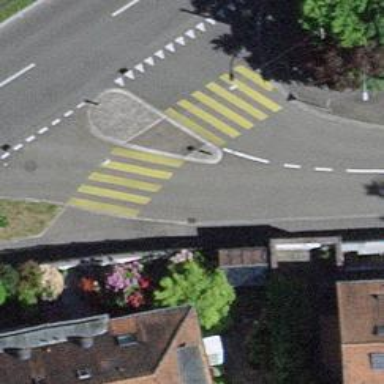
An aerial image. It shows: Zebra crossing with crossing island.